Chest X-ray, PA view. Patient: 40 years old, sex M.
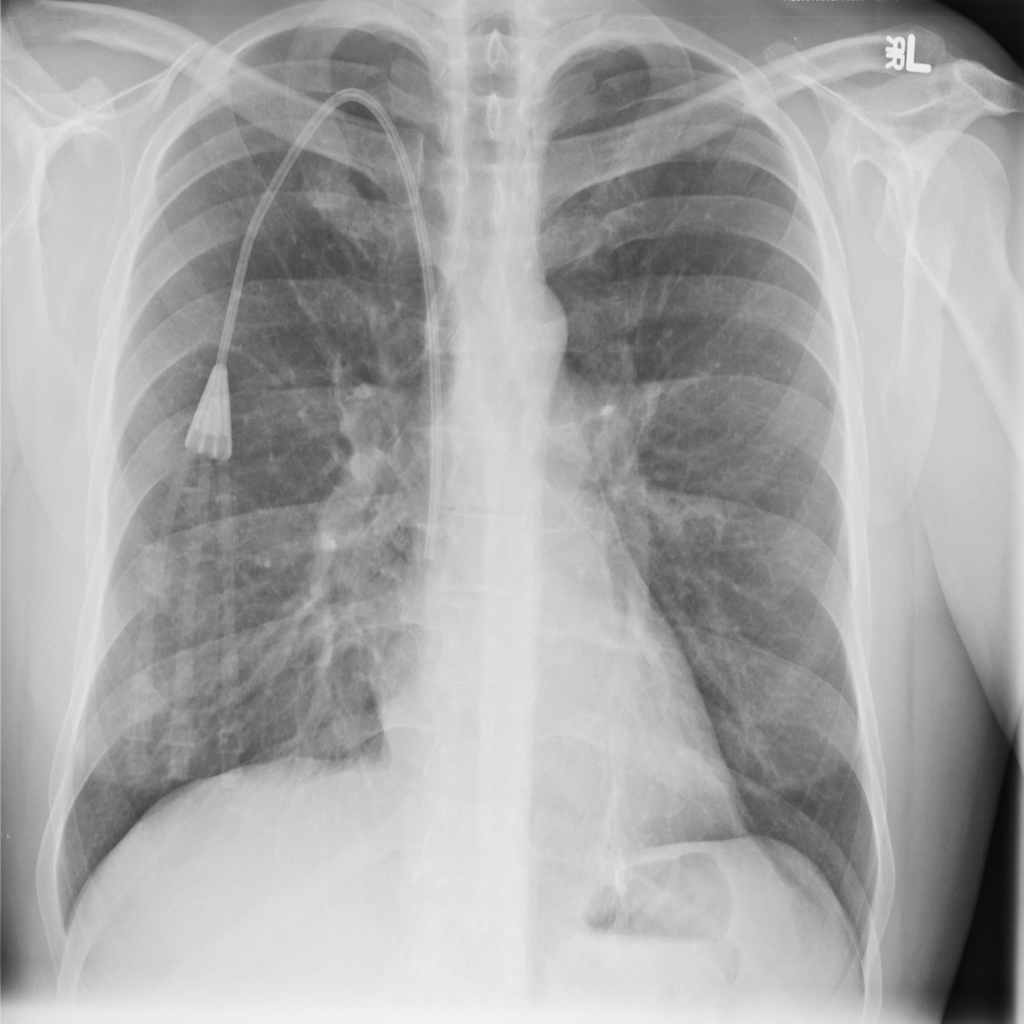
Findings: No Finding